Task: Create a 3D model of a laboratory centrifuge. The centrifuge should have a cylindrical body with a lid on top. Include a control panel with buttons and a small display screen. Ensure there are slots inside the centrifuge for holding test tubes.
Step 212:
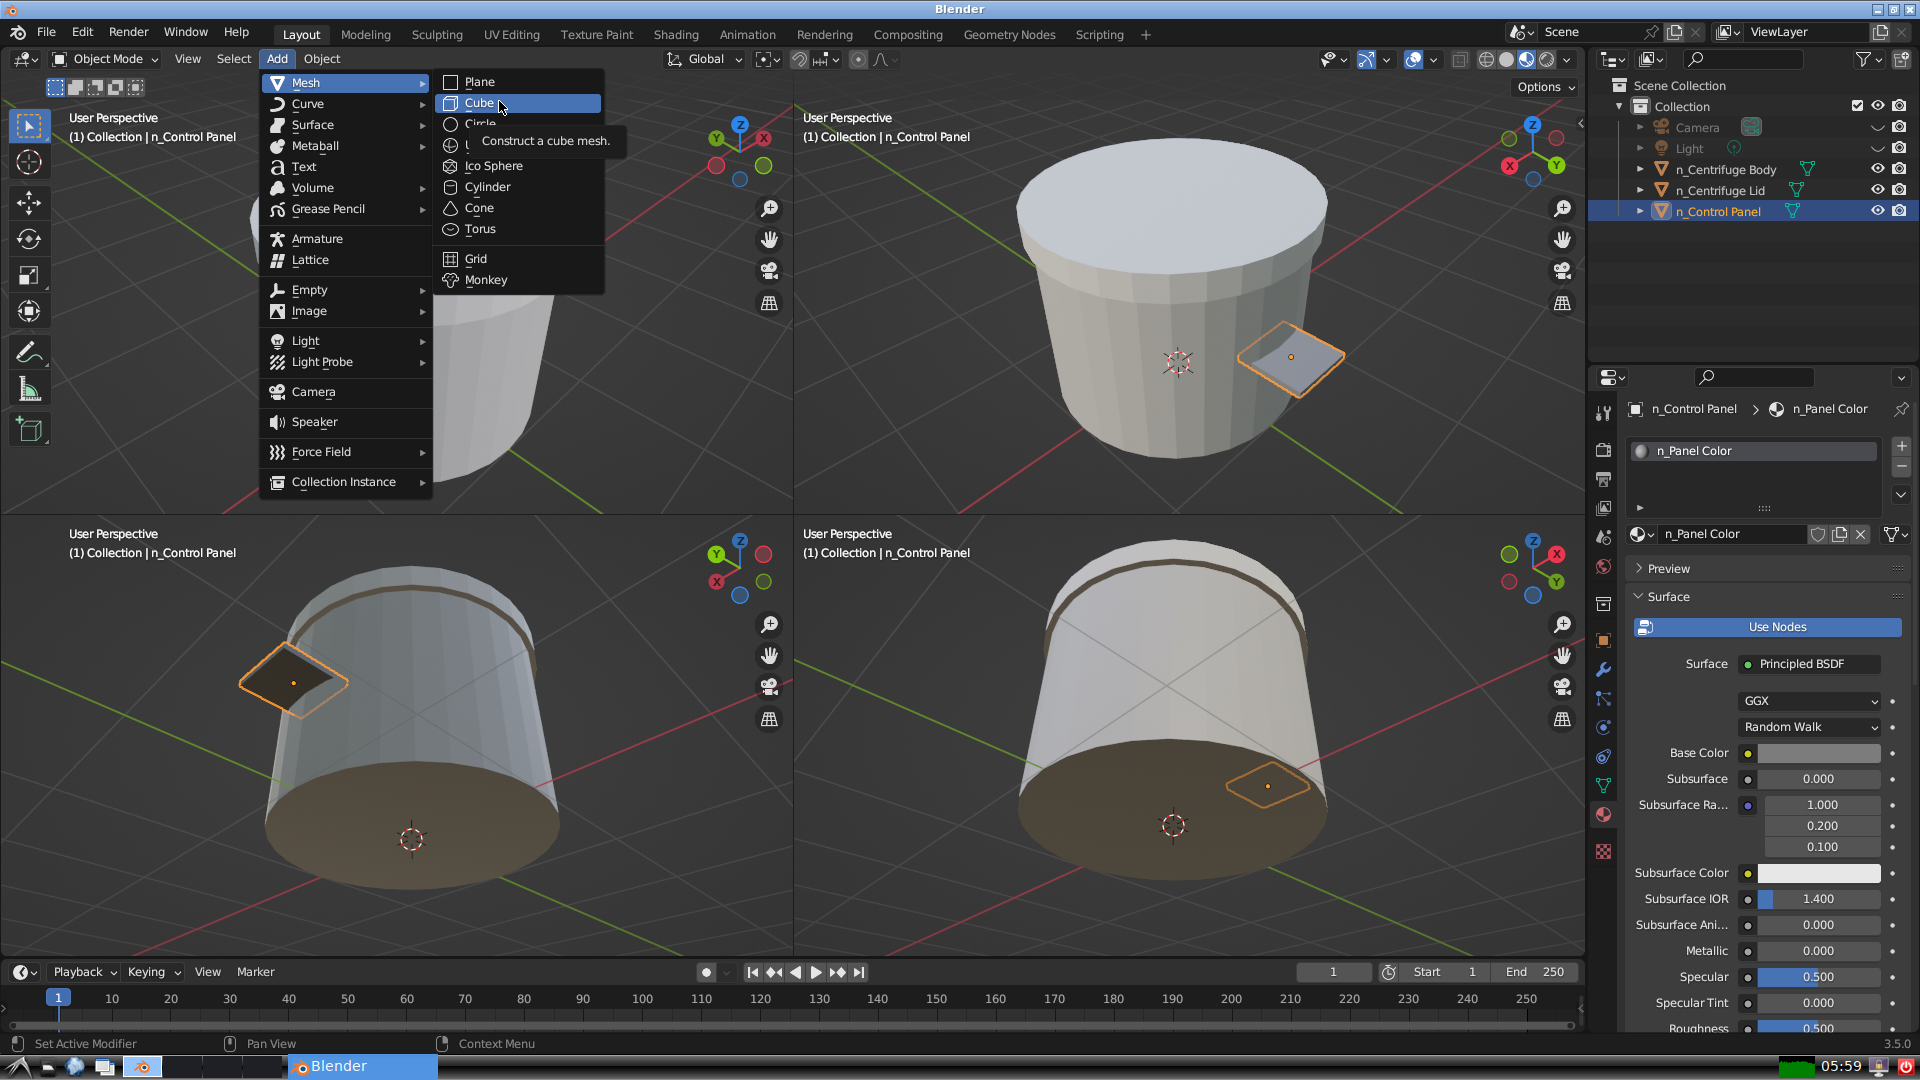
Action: click: no